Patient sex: M
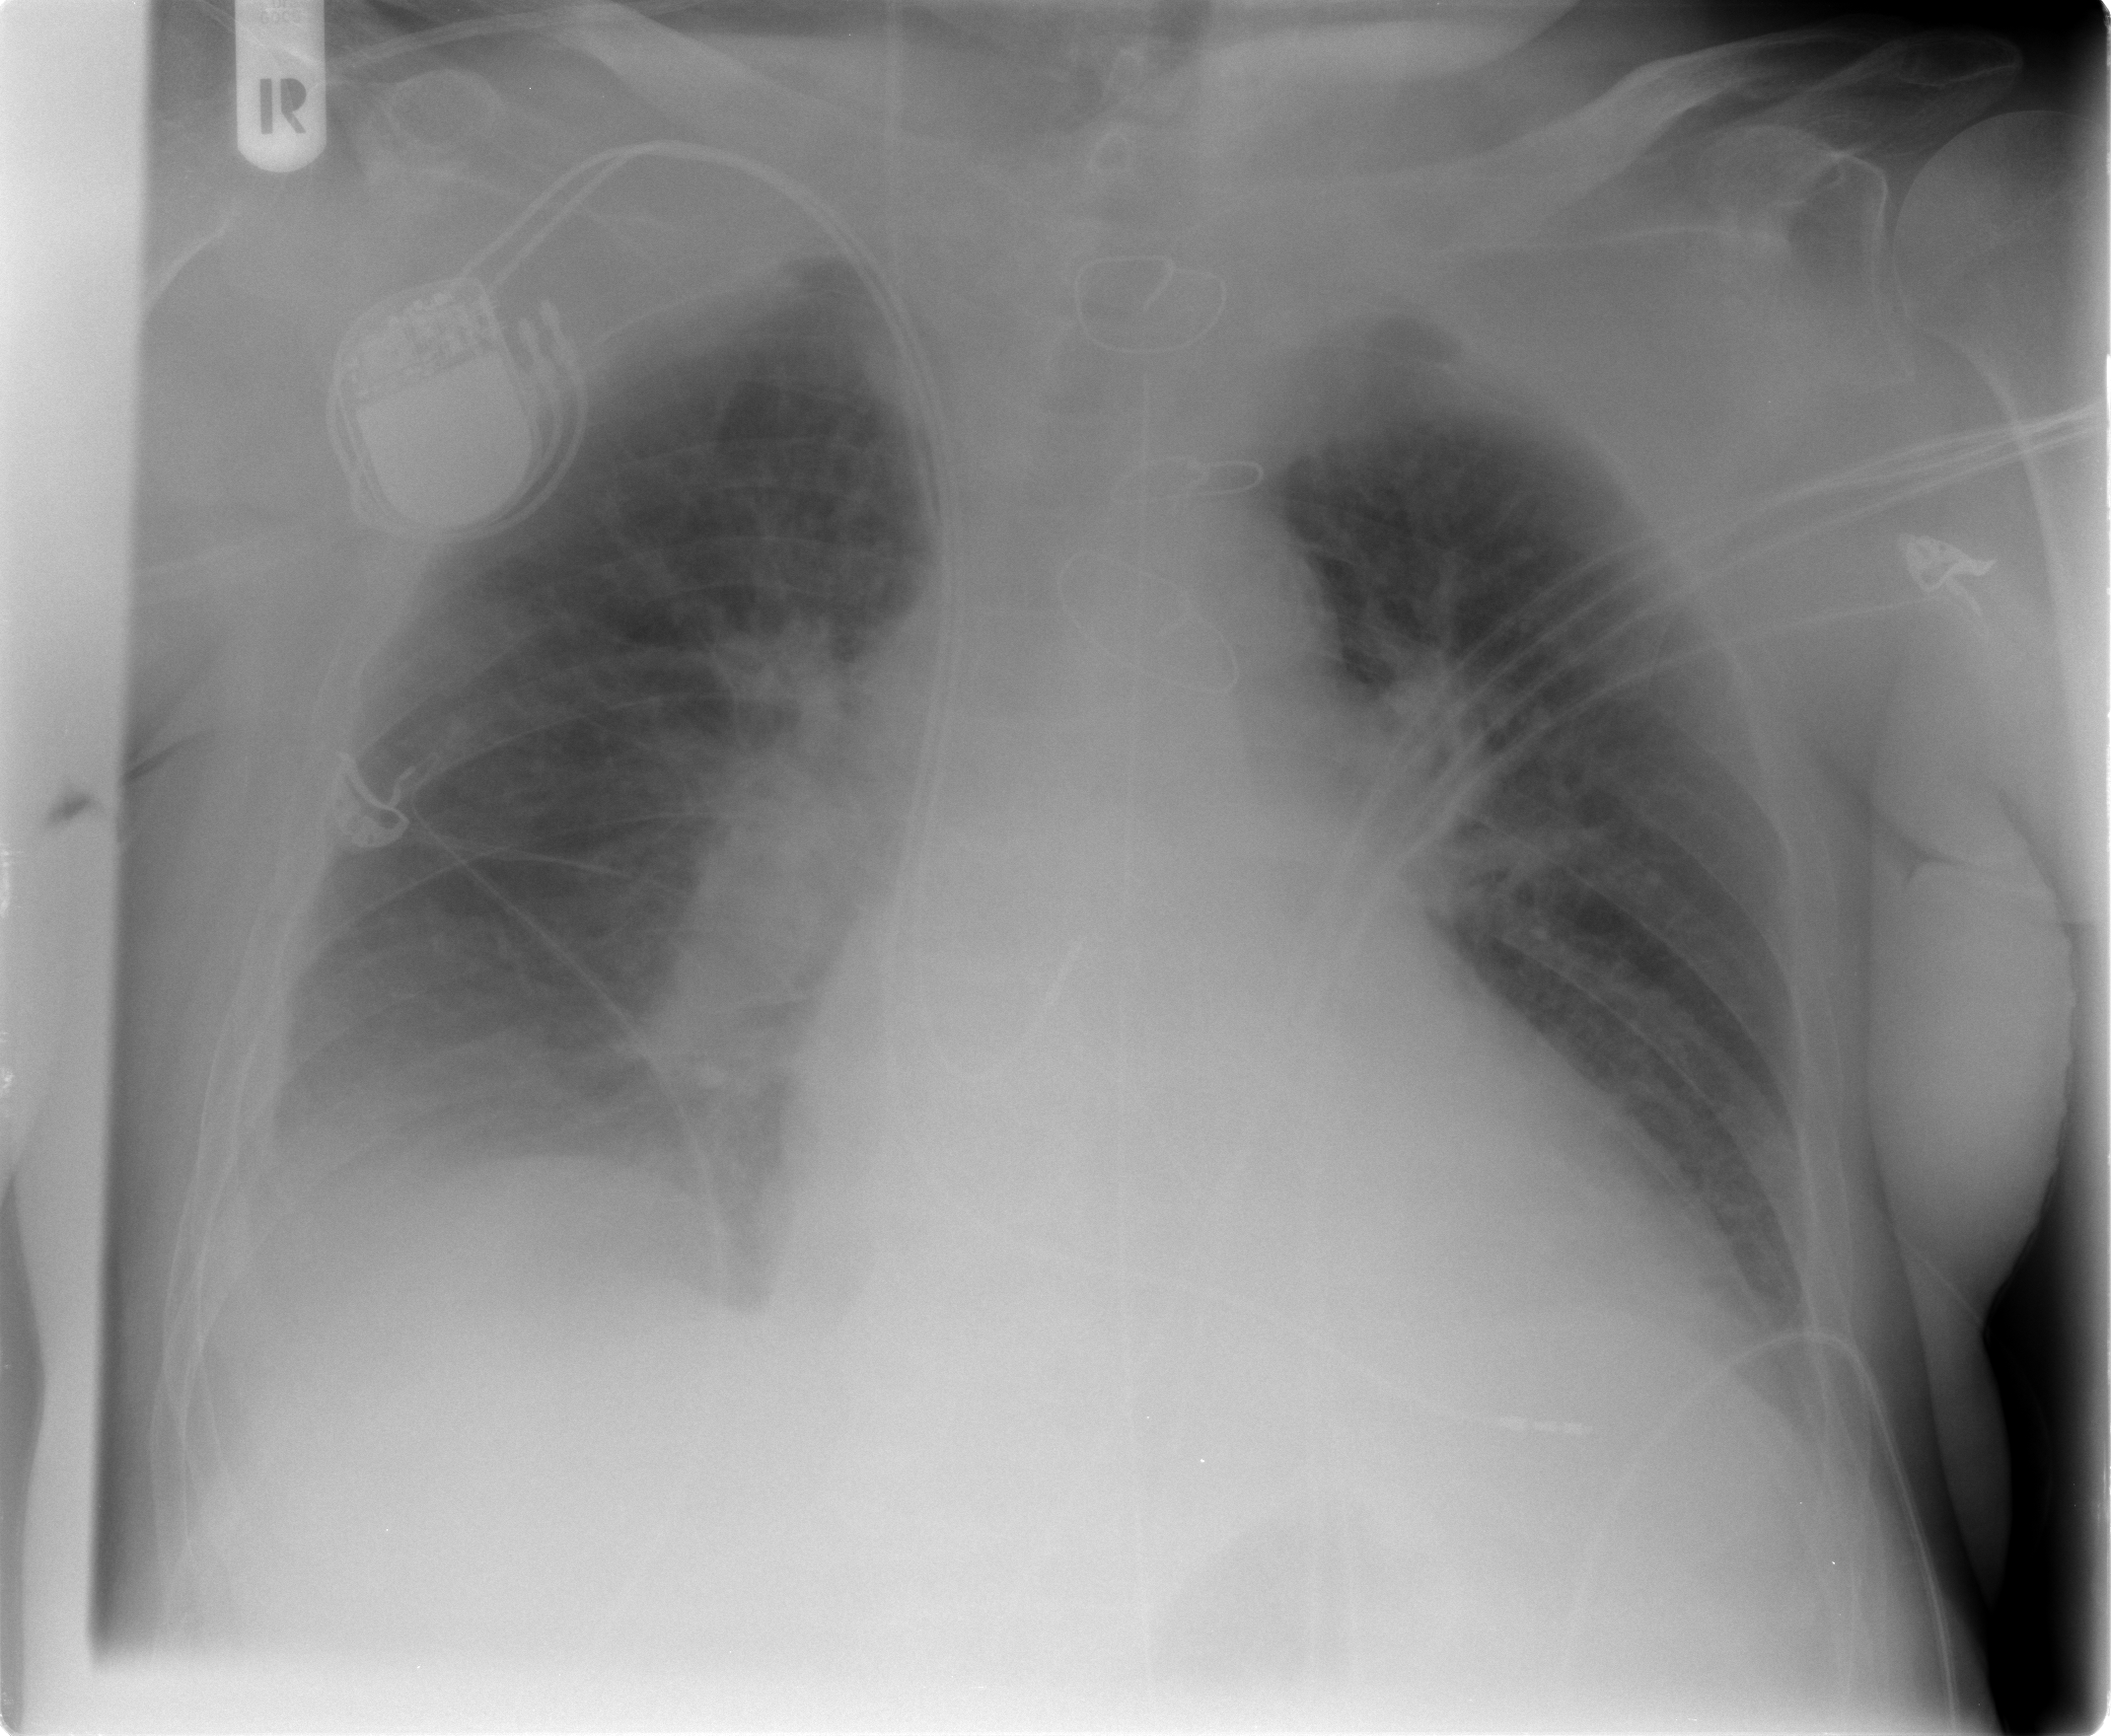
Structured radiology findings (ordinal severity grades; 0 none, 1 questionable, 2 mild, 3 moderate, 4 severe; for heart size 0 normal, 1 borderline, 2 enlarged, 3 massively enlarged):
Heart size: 2
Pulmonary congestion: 2
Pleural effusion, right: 2
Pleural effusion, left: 1
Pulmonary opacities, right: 0
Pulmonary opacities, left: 0
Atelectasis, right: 2
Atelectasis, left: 1